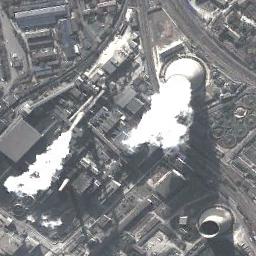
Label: thermal_power_station